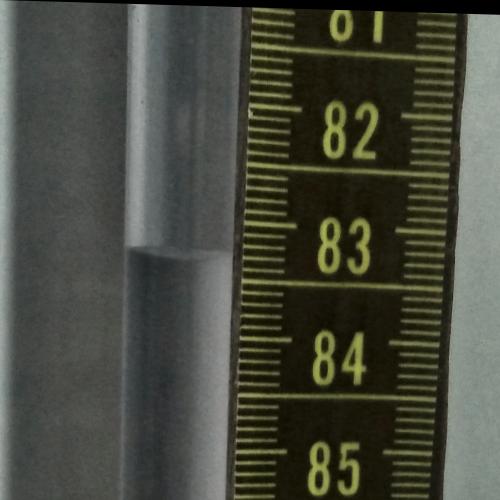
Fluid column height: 83.3 cm